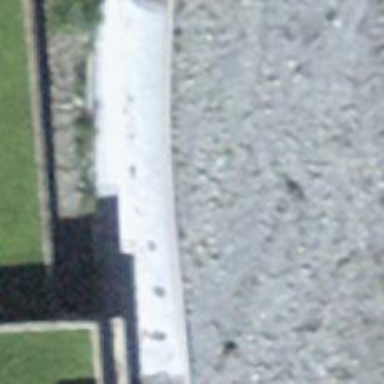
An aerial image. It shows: Retaining wall.